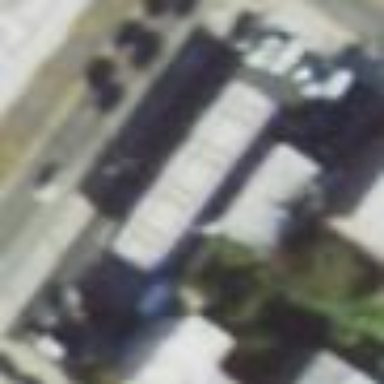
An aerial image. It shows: Fuel station.